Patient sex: F
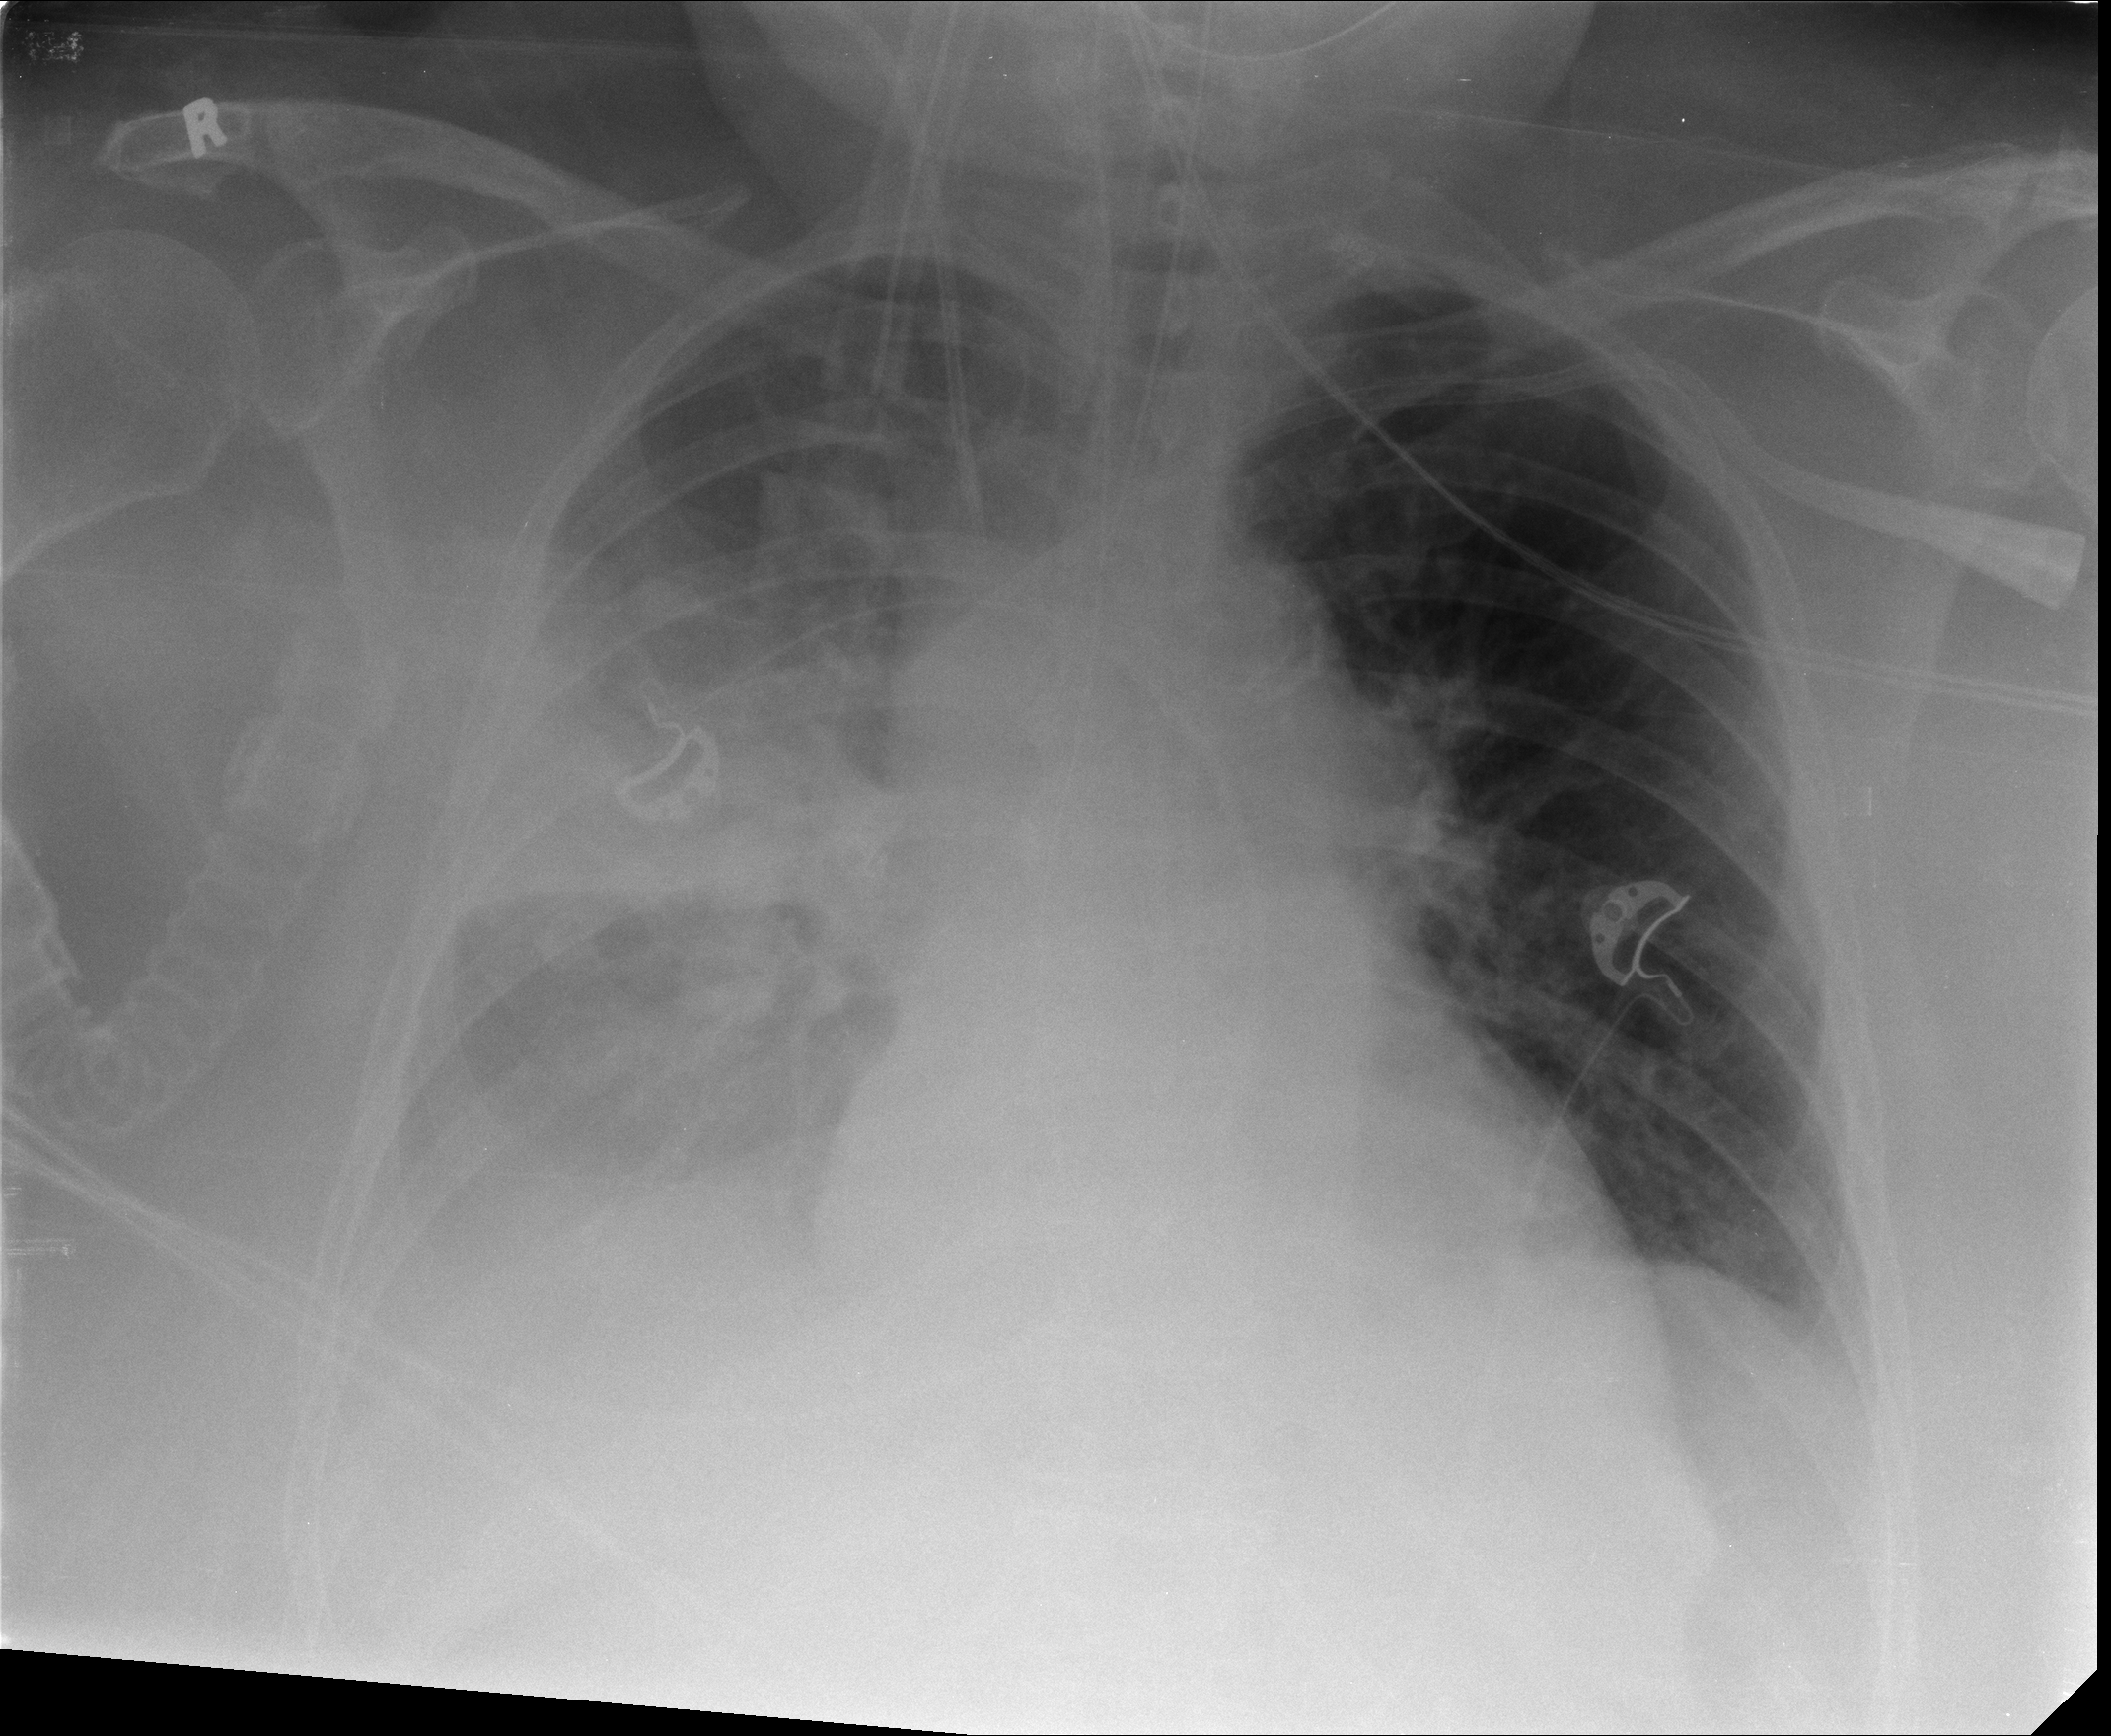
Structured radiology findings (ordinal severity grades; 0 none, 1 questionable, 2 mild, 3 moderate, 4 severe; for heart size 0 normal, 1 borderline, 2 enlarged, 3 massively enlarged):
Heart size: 0
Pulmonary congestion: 0
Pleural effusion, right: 2
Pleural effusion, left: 0
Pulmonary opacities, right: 2
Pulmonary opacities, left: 0
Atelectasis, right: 3
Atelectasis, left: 0